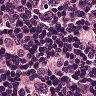
Metastatic tissue present: yes